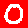
Digit: 0